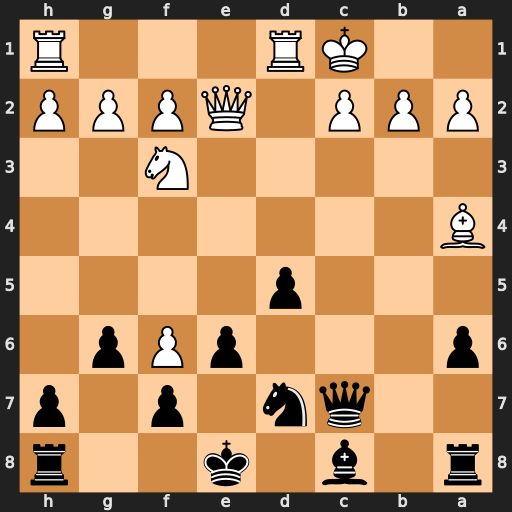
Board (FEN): r1b1k2r/2qn1p1p/p3pPp1/3p4/B7/5N2/PPP1QPPP/2KR3R
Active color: b
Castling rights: kq
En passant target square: -
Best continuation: Qf4+ Qe3 Qxa4